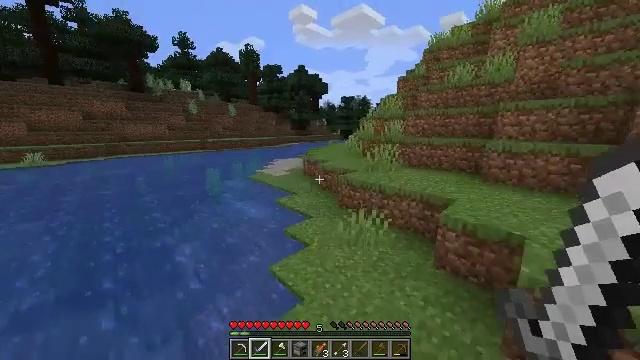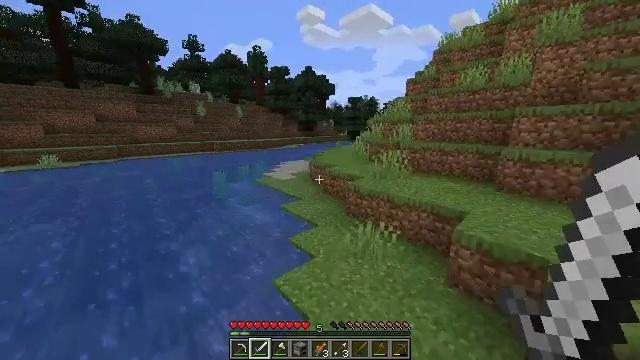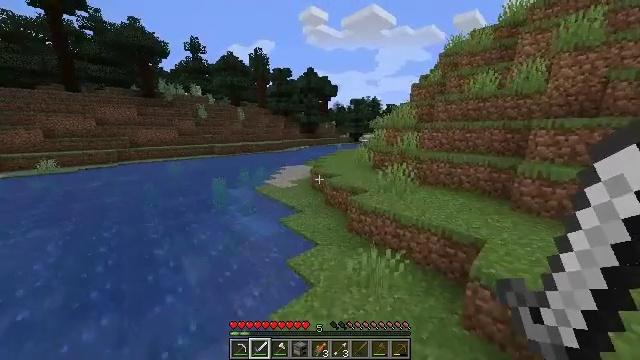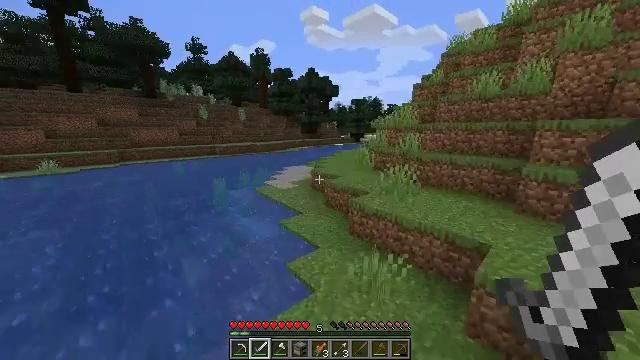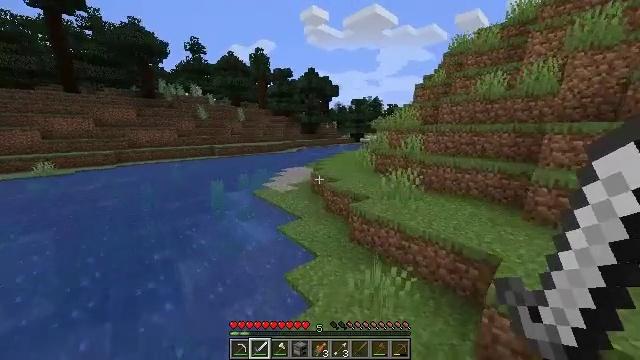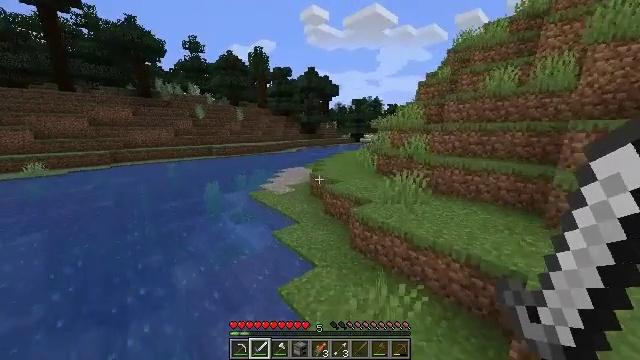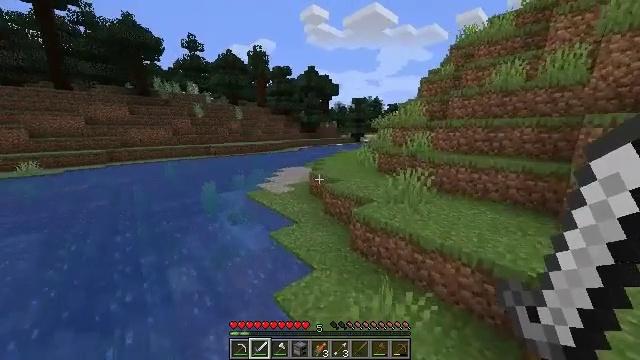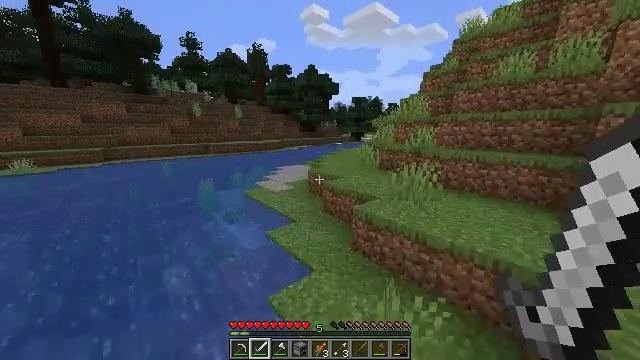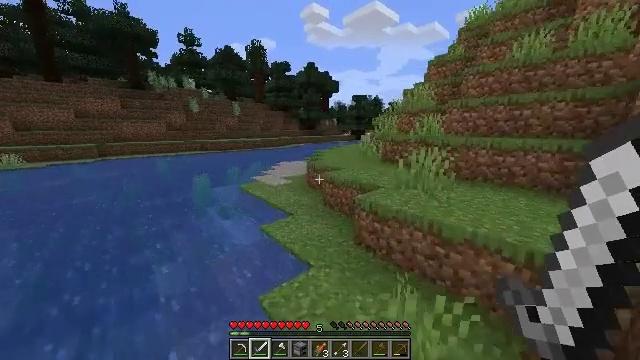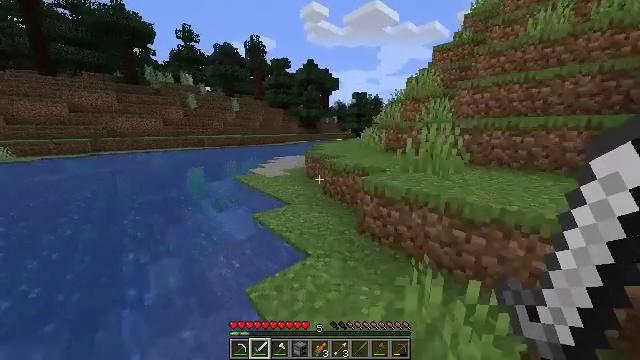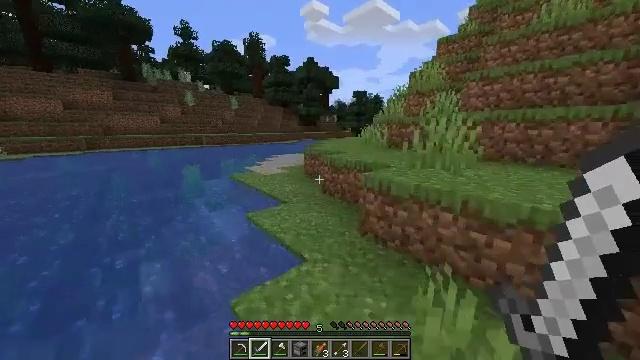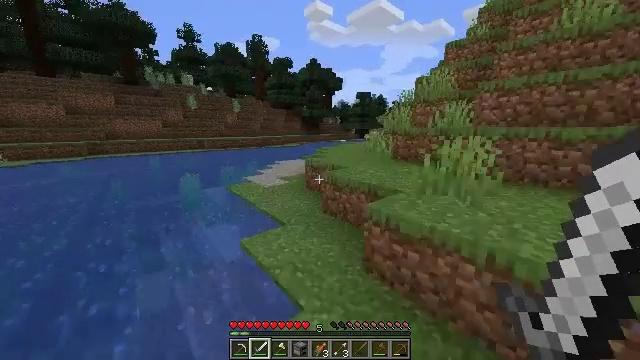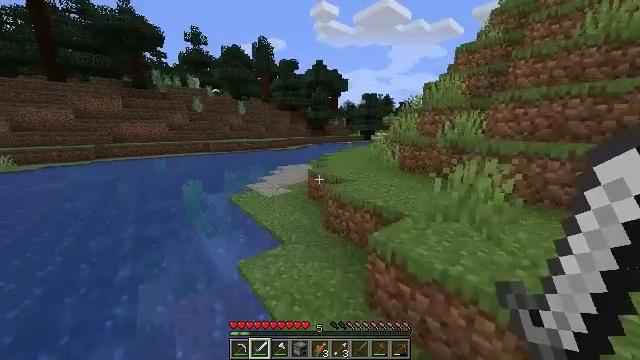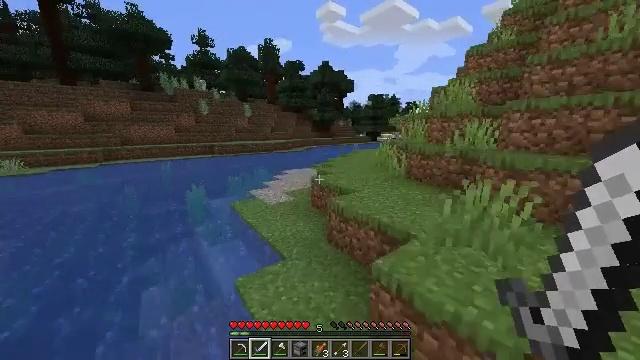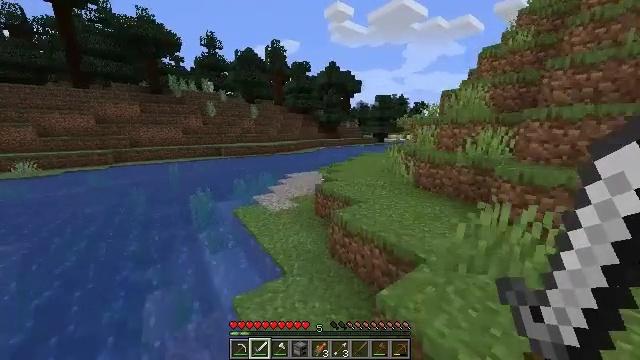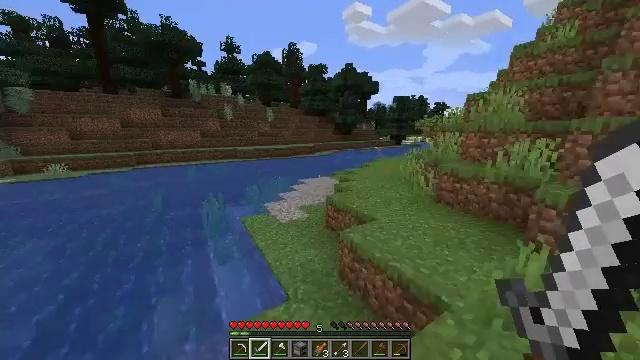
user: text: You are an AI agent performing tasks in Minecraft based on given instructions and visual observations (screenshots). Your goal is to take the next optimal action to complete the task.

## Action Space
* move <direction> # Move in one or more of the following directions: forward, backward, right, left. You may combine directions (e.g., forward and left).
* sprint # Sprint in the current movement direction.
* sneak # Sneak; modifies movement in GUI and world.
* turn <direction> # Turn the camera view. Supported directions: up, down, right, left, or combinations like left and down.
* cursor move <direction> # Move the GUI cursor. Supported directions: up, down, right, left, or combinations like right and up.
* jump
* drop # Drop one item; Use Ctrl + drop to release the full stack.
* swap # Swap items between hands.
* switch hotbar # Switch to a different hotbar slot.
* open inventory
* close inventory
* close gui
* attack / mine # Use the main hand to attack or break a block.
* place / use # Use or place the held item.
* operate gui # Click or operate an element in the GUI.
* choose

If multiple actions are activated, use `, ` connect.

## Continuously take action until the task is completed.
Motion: motion action
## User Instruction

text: Chop down the spruce log.
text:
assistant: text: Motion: move forward, turn left, jump
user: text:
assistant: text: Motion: move forward, jump
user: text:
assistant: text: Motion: move forward, jump
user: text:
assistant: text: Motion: move forward, jump
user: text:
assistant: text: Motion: move forward, jump
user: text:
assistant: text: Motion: move forward, jump
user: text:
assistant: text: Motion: move forward, jump
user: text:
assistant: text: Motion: move forward, jump
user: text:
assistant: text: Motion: move forward, jump
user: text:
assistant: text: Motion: move forward, jump
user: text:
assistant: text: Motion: move forward and move right, jump
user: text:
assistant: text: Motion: move forward and move right, turn left, jump
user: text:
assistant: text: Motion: move forward, turn left, jump
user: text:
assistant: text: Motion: move forward, turn left, jump
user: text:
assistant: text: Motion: move forward, turn left, jump
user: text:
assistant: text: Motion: move forward, turn left, jump
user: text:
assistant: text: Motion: move forward, turn left, jump
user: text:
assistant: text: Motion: move forward, turn left, jump
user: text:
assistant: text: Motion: move forward and move left, turn left, jump
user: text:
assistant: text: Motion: move forward and move left, jump
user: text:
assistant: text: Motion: move forward and move left, jump
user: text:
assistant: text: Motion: move forward and move left, jump
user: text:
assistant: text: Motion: move forward, jump
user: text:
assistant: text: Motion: move forward, jump
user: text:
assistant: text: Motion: move forward, jump
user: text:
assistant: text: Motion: move forward, jump
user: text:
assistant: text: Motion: move forward, jump
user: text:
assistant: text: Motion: move forward, jump
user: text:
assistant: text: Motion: move forward, turn right, jump
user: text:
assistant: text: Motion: move forward, turn right, jump